Question: I am having this error whenever I try to debug my program using Code Composer Studio V 9.1.0 :
> CORTEX_M4_0: Trouble Reading Memory Block at 0x400043fc on Page 0 of Length 0x4: Debug Port error occurred
I am using a Texas Instruments TM4C123GXL launchpad, and it connects to my laptop via a USB cable. I can successfully build my program, but the errors show up whenever I try to debug my program. My program is supposed to use SysTick interrupts to continuously vary the voltage on an Elegoo membrane switch module to allow the program to see which button I've pressed. I'm not 100% sure I've correctly initialized the GPIO input and output ports, but the errors occur
Here is a screenshot of some code and my errors:

Here is some code:
'''
void SysTickInit()
{
NVIC_ST_CTRL_R = 0;
NVIC_ST_RELOAD_R = 0x0C3500; // delays for 10ms (800,000 in hex) '0x0C3500' is
// original correct
NVIC_ST_CURRENT_R = 0;
NVIC_ST_CTRL_R = 0x07; // activates the systick clock, interrupts and enables it again.
}
void Delay1ms(uint32_t n)
{
uint32_t volatile time;
while (n)
{
time = 72724 * 2 / 91; // 1msec, tuned at 80 MHz
while (time)
{
time--;
}
n--;
}
}
void SysTick_Handler(void) // this function is suppose to change which port
// outputs voltage and runs every time systick goes
// to zero
{
if (Counter % 4 == 0)
{
Counter++;
GPIO_PORTA_DATA_R &= 0x00; // clears all of port A ( 2-5)
GPIO_PORTA_DATA_R |= 0x04; // activates the voltage for PORT A pin 2
Delay1ms(990);
}
else if (Counter % 4 == 1)
{
Counter++;
GPIO_PORTA_DATA_R &= 0x00; // clears all of port A (2-5)
GPIO_PORTA_DATA_R |= 0x08; // activates voltage for PORT A pin 3
Delay1ms(990);
}
else if (Counter % 4 == 2)
{
Counter++;
GPIO_PORTA_DATA_R &= 0x00; // clears all of port A (2-5)
GPIO_PORTA_DATA_R |= 0x10; // activates voltage for PORT A pin 4
Delay1ms(990);
}
else if (Counter % 4 == 3)
{
Counter++;
GPIO_PORTA_DATA_R &= 0x00; // clears all of port A (2-5)
GPIO_PORTA_DATA_R |= 0x20; // activates voltage for PORT A pin 5
Delay1ms(990);
}
}
void KeyPadInit()
{
SYSCTL_RCGCGPIO_R |= 0x03; // turns on the clock for Port A and Port B
while ((SYSCTL_RCGCGPIO_R) != 0x03) { }; // waits for clock to stabilize
GPIO_PORTA_DIR_R |= 0x3C; // Port A pins 2-5 are outputs (i think)
GPIO_PORTA_DEN_R |= 0x3C; // digitally enables Port A pins 2-5
GPIO_PORTA_DIR_R &= ~0xC0; // makes Port A pin 6 and 7 inputs
GPIO_PORTA_DEN_R |= 0XC0; // makes Port A pin 6 and 7 digitally enabled
GPIO_PORTB_DIR_R &= ~0X03; // makes Port B pin 0 and 1 inputs
GPIO_PORTB_DEN_R |= 0x03; // makes PortB pin 0 and 1 digitally enabled
}
'''
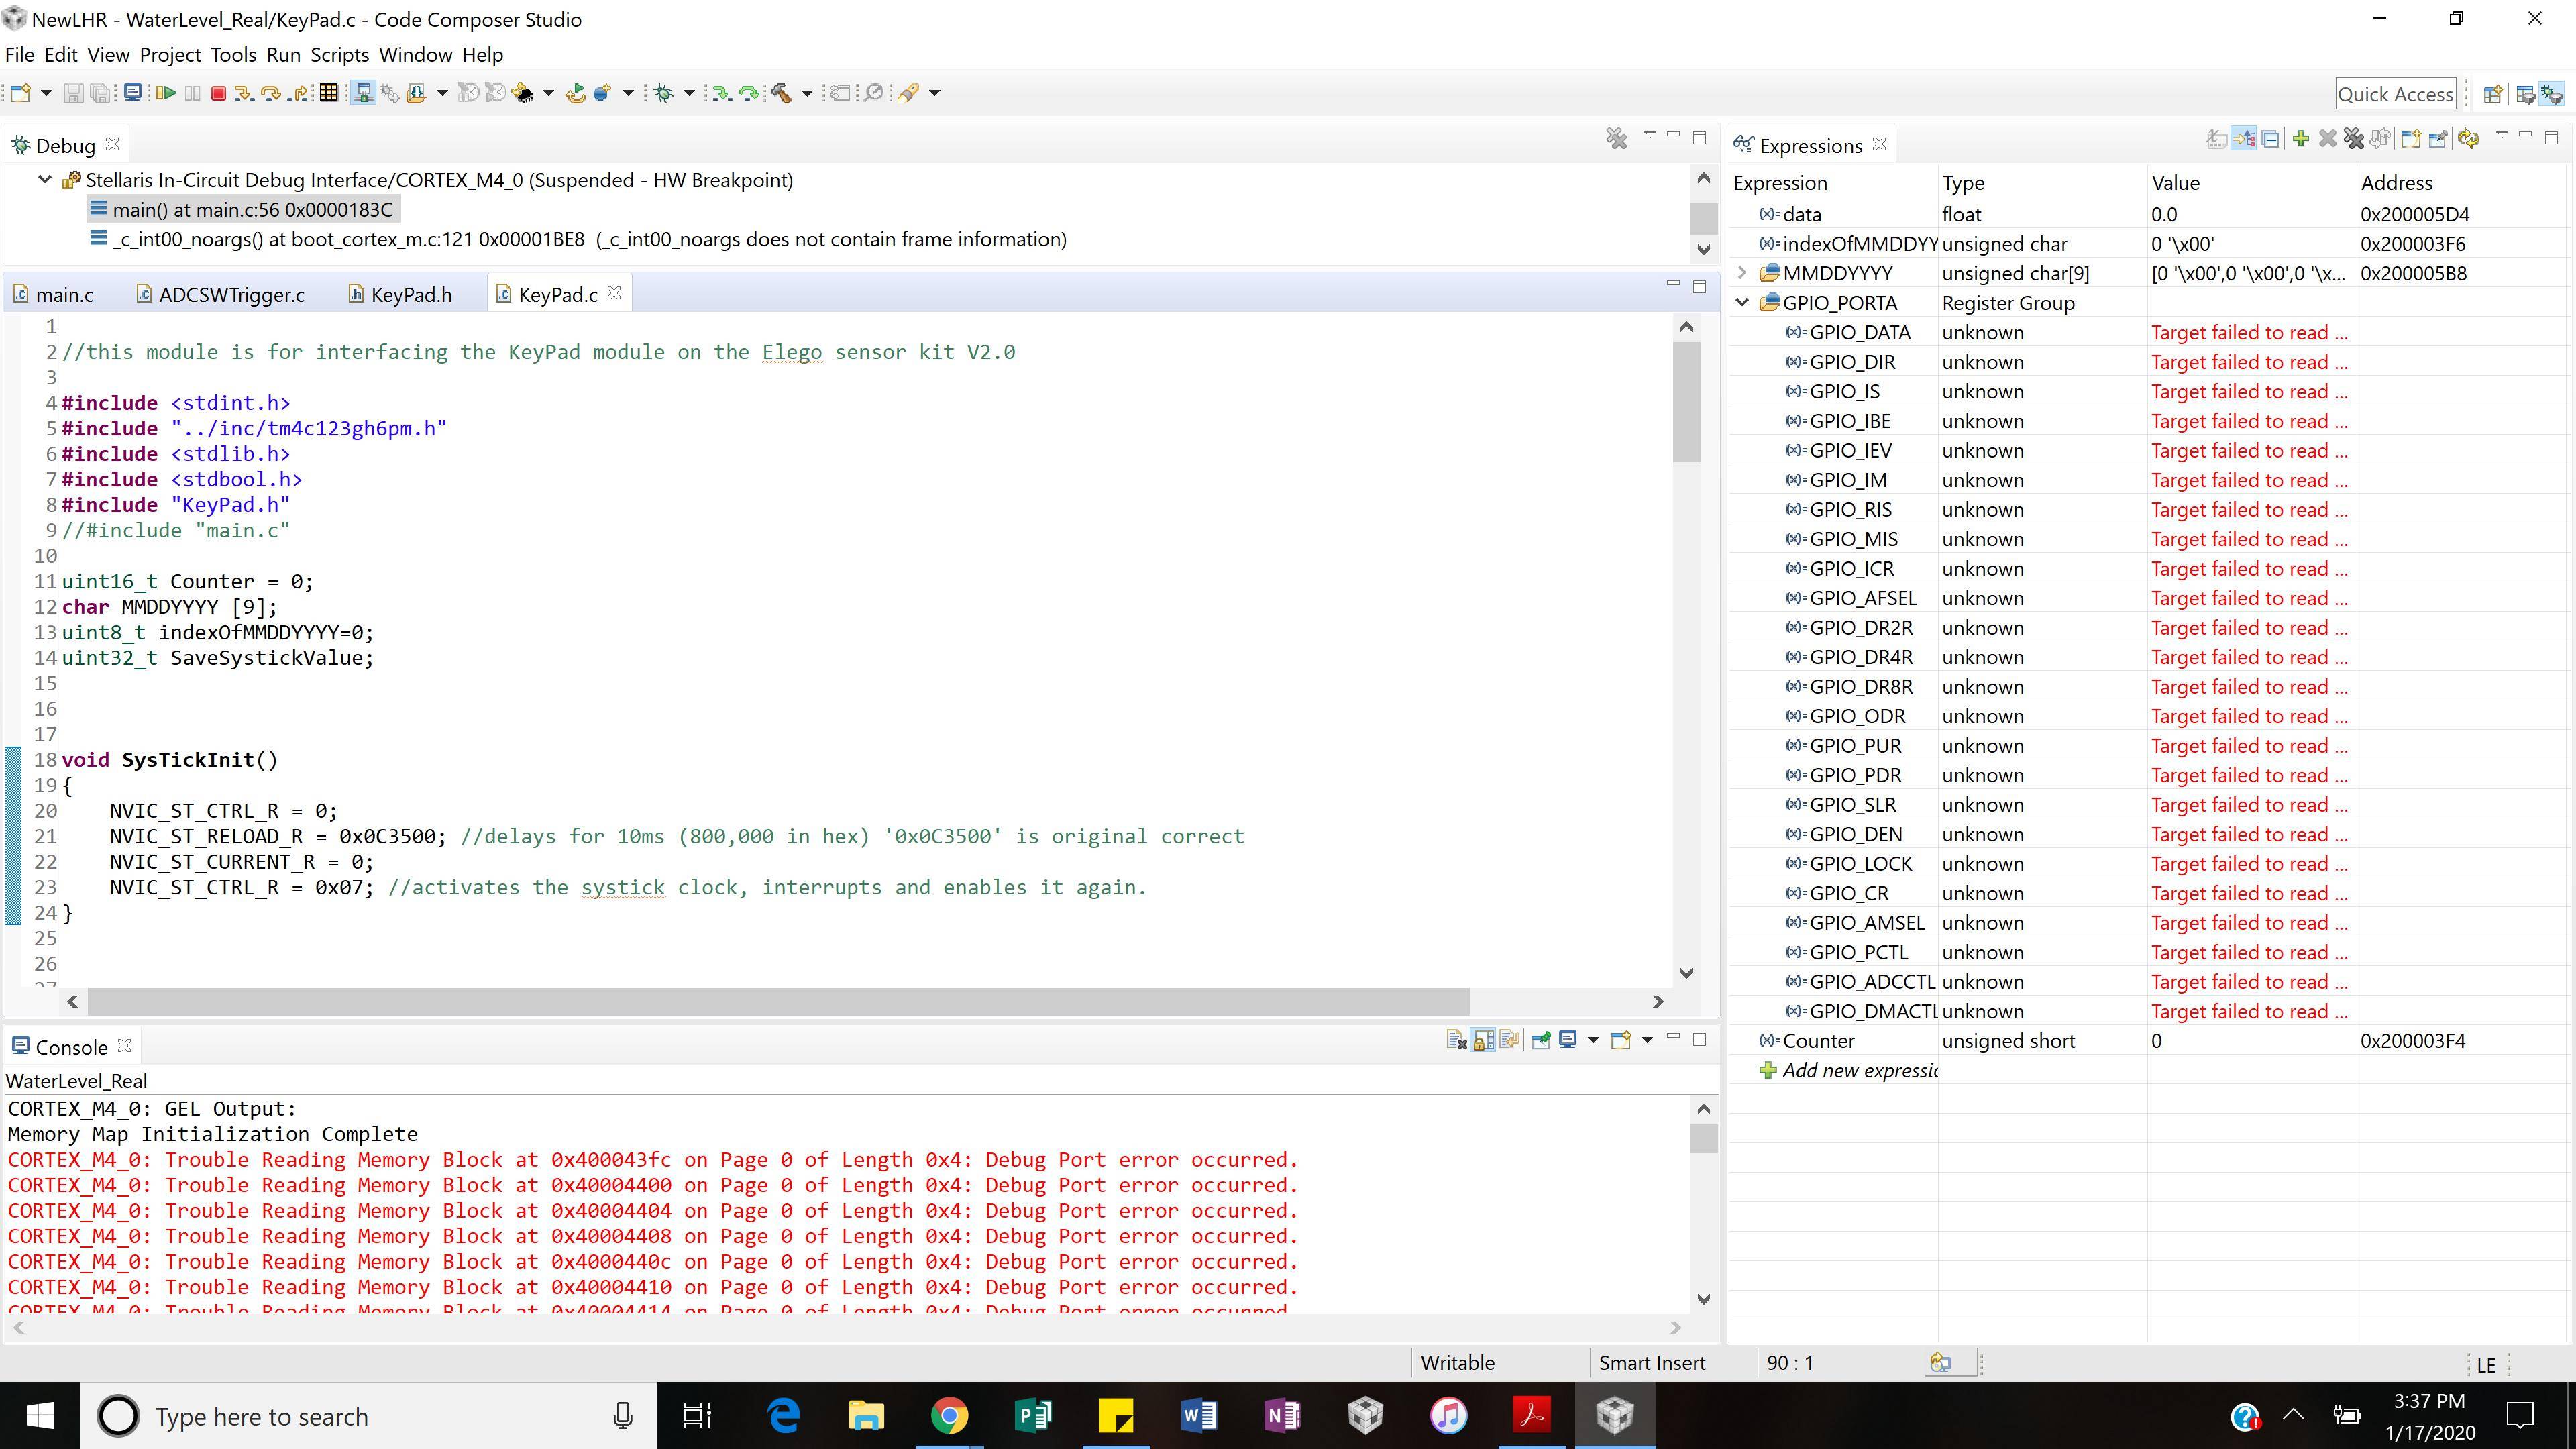
Answer: I found out why my error was occurring. I went to my professor and he had a custom-built device to check if my pins on my launchpad were working. It turns out some of the pins I was using on Port A and B drew too much current, and according to the custom-built device, became busted. In other words, this error came about because the IDE detected that some of my pins weren't operational anymore.